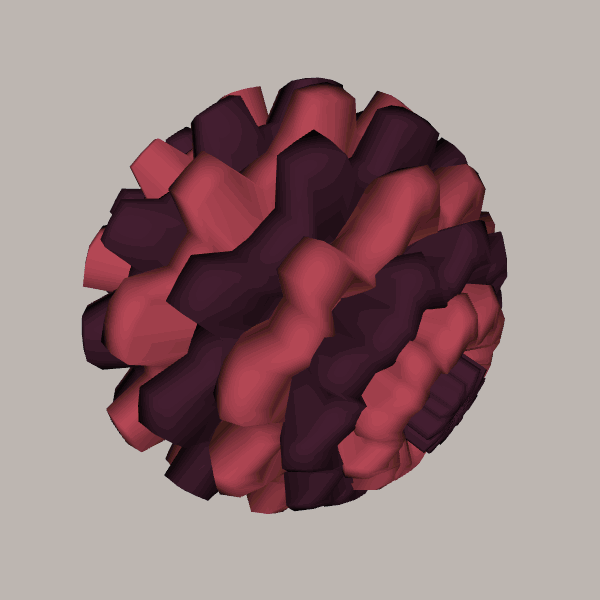
Background: light